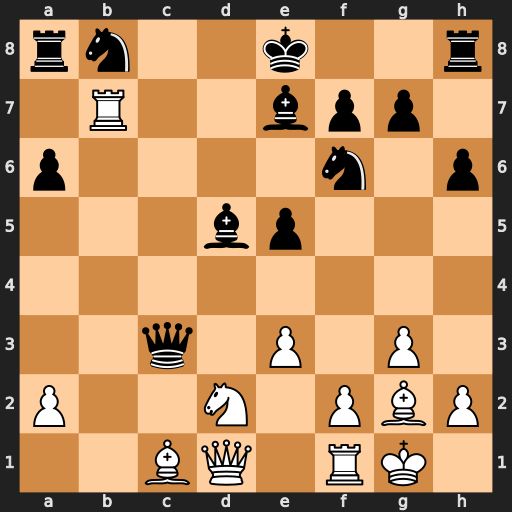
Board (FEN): rn2k2r/1R2bpp1/p4n1p/3bp3/8/2q1P1P1/P2N1PBP/2BQ1RK1
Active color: w
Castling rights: kq
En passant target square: -
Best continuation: Bxd5 Nxd5 Qa4+ Kf8 Nc4